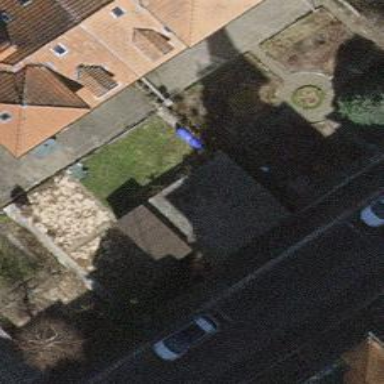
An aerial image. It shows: Flat-roofed garage.